Question: I have created a 'Custom Adapter' to show 'ImageView' and 'TextView' together in 'ListView'. But the 'ImageView' is showing on the top of 'TextView' in every row of 'Listview'. I have attached a screenshot of app below:

'''
public class CustomeAdapter extends BaseAdapter {
private Context context;
private ListView listView;
private ArrayList<PlayersModel> playersModelArrayList;
public CustomeAdapter(Context context, ArrayList<PlayersModel> playersModelArrayList) {
this.context = context;
this.playersModelArrayList = playersModelArrayList;
}
@Override
public int getViewTypeCount() {
return getCount();
}
@Override
public int getItemViewType(int position) {
return position;
}
@Override
public int getCount() {
return playersModelArrayList.size();
}
@Override
public Object getItem(int position) {
return playersModelArrayList.get(position);
}
@Override
public long getItemId(int position) {
return 0;
}
@Override
public View getView(int position,View convertView,ViewGroup parent) {
ViewHolder holder;
if (convertView == null) {
holder = new ViewHolder();
LayoutInflater inflater = (LayoutInflater) context
.getSystemService(Context.LAYOUT_INFLATER_SERVICE);
convertView = inflater.inflate(R.layout.lv_item, null, true);
holder.icon = (TextView) convertView.findViewById(R.id.TextID);
holder.tvname = (TextView) convertView.findViewById(R.id.name);
holder.tvdescr = (TextView) convertView.findViewById(R.id.descr);
holder.tvlink = (TextView) convertView.findViewById(R.id.link);
holder.ImageIcon = (ImageView) convertView.findViewById(R.id.logoImageView);
convertView.setTag(holder);
}else {
holder = (ViewHolder)convertView.getTag();
}
holder.ImageIcon.setImageResource(playersModelArrayList.get(position).getImageId());
holder.icon.setText(playersModelArrayList.get(position).getICON());
holder.tvname.setText(playersModelArrayList.get(position).getName());
holder.tvdescr.setText(playersModelArrayList.get(position).getDescr());
holder.tvlink.setText(playersModelArrayList.get(position).getLink());
Glide.with(context)
.load("http://csalabs.in/wp-content/uploads/2017/10/CSA-Final-PNG-300x350.png")
.override(200,200)
.into(holder.ImageIcon);
Log.d("Icon URL",holder.icon.toString());
return convertView;
}
private class ViewHolder {
protected TextView icon, tvname, tvdescr, tvlink;
protected ImageView ImageIcon;
}
}
'''
'''
<?xml version="1.0" encoding="utf-8"?>
<LinearLayout xmlns:android="http://schemas.android.com/apk/res/android"
xmlns:app="http://schemas.android.com/apk/res-auto"
xmlns:tools="http://schemas.android.com/tools"
android:layout_width="match_parent"
android:layout_height="match_parent"
android:padding="10dp"
android:orientation="vertical">
<LinearLayout
android:layout_width="match_parent"
android:layout_height="wrap_content"
android:orientation="vertical"
android:onClick="buttonClickNew">
<ImageView
android:id="@+id/logoImageView"
android:layout_width="wrap_content"
android:layout_height="wrap_content"
android:scaleType="fitStart"
android:adjustViewBounds="true"
tools:srcCompat="@tools:sample/avatars[0]" />
<TextView
android:id="@+id/name"
android:layout_width="match_parent"
android:layout_height="wrap_content"
android:textColor="#383838"
android:layout_marginTop="10dp"
android:textSize="15sp"
android:textStyle="bold"
android:gravity="center_vertical"
android:textAppearance="?android:attr/textAppearanceMedium"
android:paddingLeft="10dp"
android:text="Name" />
<TextView
android:id="@+id/descr"
android:layout_width="match_parent"
android:layout_height="wrap_content"
android:textColor="#313131"
android:textSize="12sp"
android:gravity="center_vertical"
android:textAppearance="?android:attr/textAppearanceMedium"
android:paddingLeft="10dp"
android:text="Country" />
<TextView
android:id="@+id/link"
android:layout_width="match_parent"
android:layout_height="wrap_content"
android:textColor="#383838"
android:gravity="center_vertical"
android:textAppearance="?android:attr/textAppearanceMedium"
android:paddingLeft="10dp"
android:text="@string/city"
android:visibility="gone"/>
<TextView
android:id="@+id/TextID"
android:layout_width="match_parent"
android:layout_height="wrap_content"
android:textColor="#313131"
android:textSize="12sp"
android:gravity="center_vertical"
android:textAppearance="?android:attr/textAppearanceMedium"
android:paddingLeft="10dp"/>
</LinearLayout>
<View
android:layout_width="match_parent"
android:layout_height="1dp"
android:layout_marginTop="10dp"
android:layout_marginLeft="10dp"
android:layout_marginRight="10dp"
android:background="@color/colorAccent"/>
</LinearLayout>
'''
How to align 'ImageView' on the left side of 'TextView'? Thanks in advance.
BTW I am newbie in android and java.
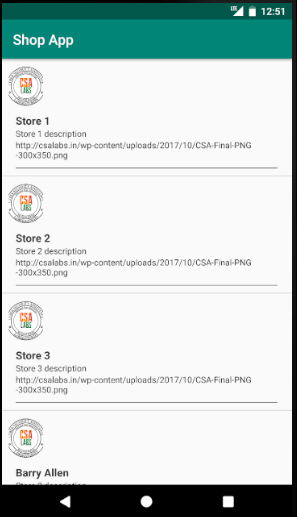
Answer: Try this
'''
<?xml version="1.0" encoding="utf-8"?>
<LinearLayout xmlns:android="http://schemas.android.com/apk/res/android"
xmlns:app="http://schemas.android.com/apk/res-auto"
xmlns:tools="http://schemas.android.com/tools"
android:layout_width="match_parent"
android:layout_height="wrap_content"
android:orientation="vertical"
android:padding="10dp">
<LinearLayout
android:layout_width="match_parent"
android:layout_height="wrap_content">
<ImageView
android:id="@+id/logoImageView"
android:layout_width="wrap_content"
android:layout_height="wrap_content"
android:adjustViewBounds="true"
android:scaleType="fitStart"
tools:srcCompat="@tools:sample/avatars[0]" />
<LinearLayout
android:layout_width="0dp"
android:layout_height="wrap_content"
android:layout_weight="1"
android:onClick="buttonClickNew"
android:orientation="vertical">
<TextView
android:id="@+id/name"
android:layout_width="match_parent"
android:layout_height="wrap_content"
android:layout_marginTop="10dp"
android:gravity="center_vertical"
android:paddingLeft="10dp"
android:text="Name"
android:textAppearance="?android:attr/textAppearanceMedium"
android:textColor="#383838"
android:textSize="15sp"
android:textStyle="bold" />
<TextView
android:id="@+id/descr"
android:layout_width="match_parent"
android:layout_height="wrap_content"
android:gravity="center_vertical"
android:paddingLeft="10dp"
android:text="Country"
android:textAppearance="?android:attr/textAppearanceMedium"
android:textColor="#313131"
android:textSize="12sp" />
<TextView
android:id="@+id/link"
android:layout_width="match_parent"
android:layout_height="wrap_content"
android:gravity="center_vertical"
android:paddingLeft="10dp"
android:text="city"
android:textAppearance="?android:attr/textAppearanceMedium"
android:textColor="#383838"
android:visibility="visible" />
<TextView
android:id="@+id/TextID"
android:layout_width="match_parent"
android:layout_height="wrap_content"
android:gravity="center_vertical"
android:paddingLeft="10dp"
android:textAppearance="?android:attr/textAppearanceMedium"
android:textColor="#313131"
android:textSize="12sp" />
</LinearLayout>
</LinearLayout>
<View
android:layout_width="match_parent"
android:layout_height="1dp"
android:layout_marginLeft="10dp"
android:layout_marginTop="10dp"
android:layout_marginRight="10dp"
android:background="@color/colorAccent" />
</LinearLayout>
'''